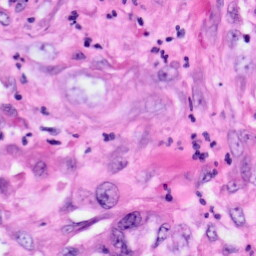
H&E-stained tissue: Pancreatic